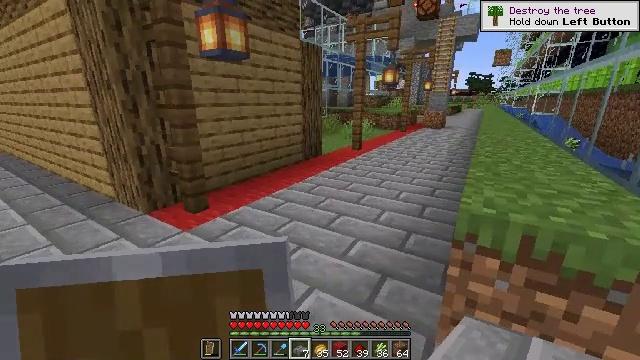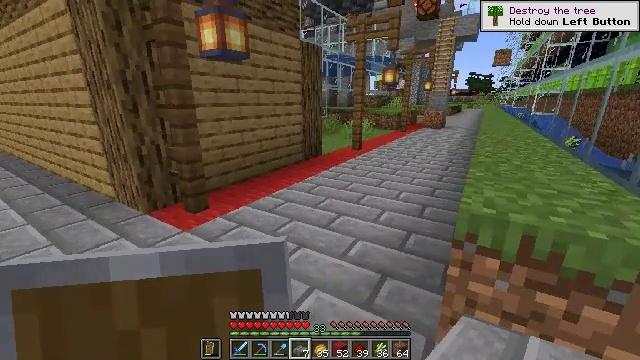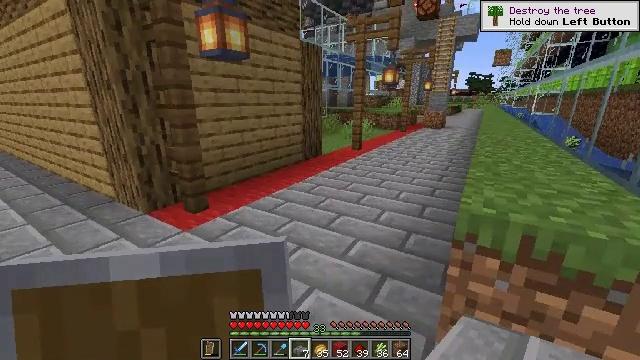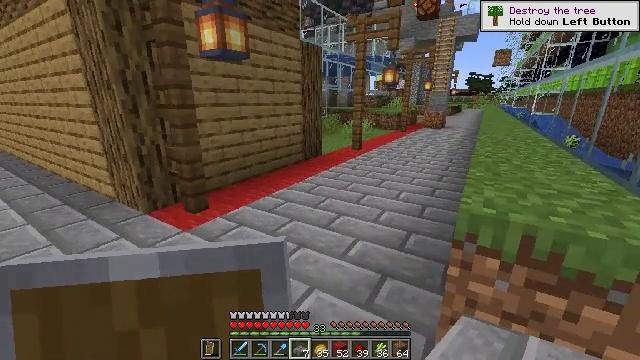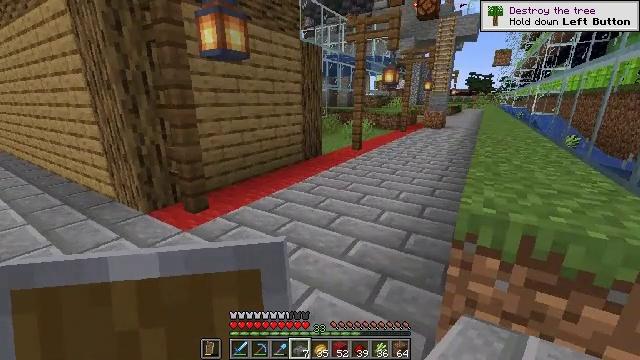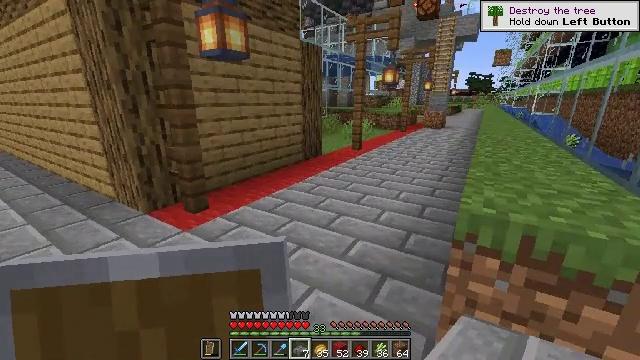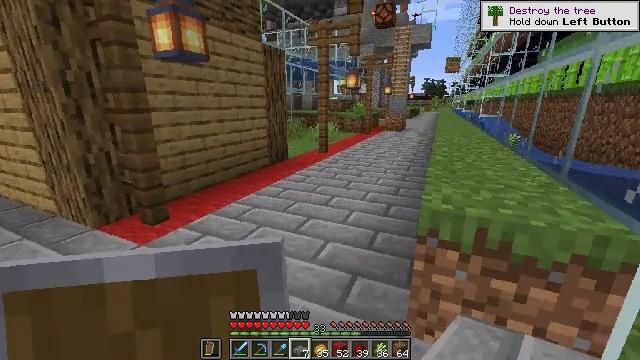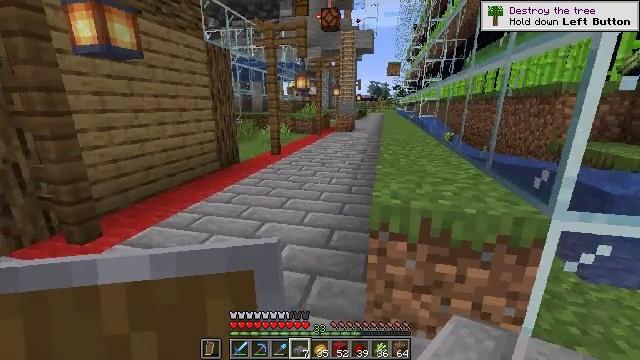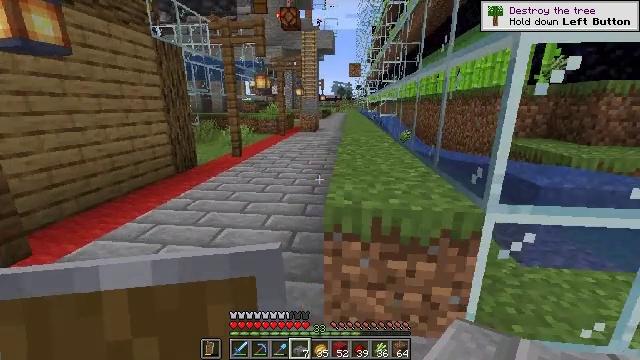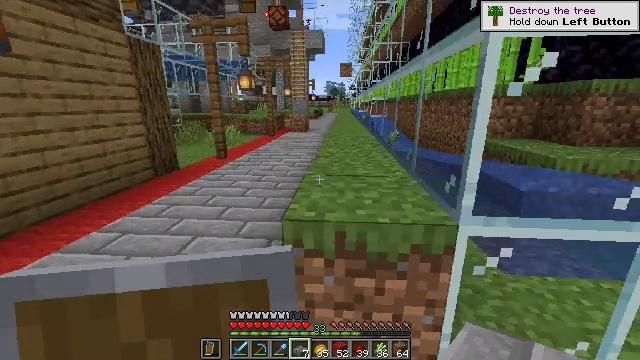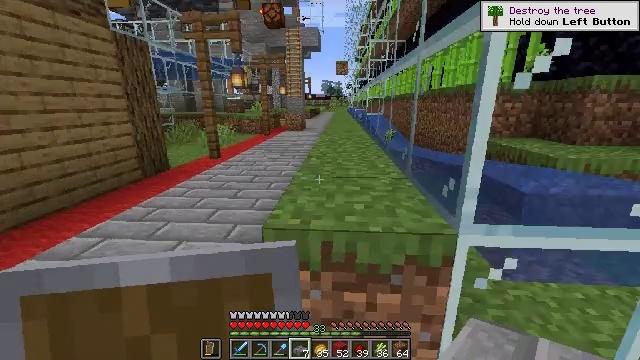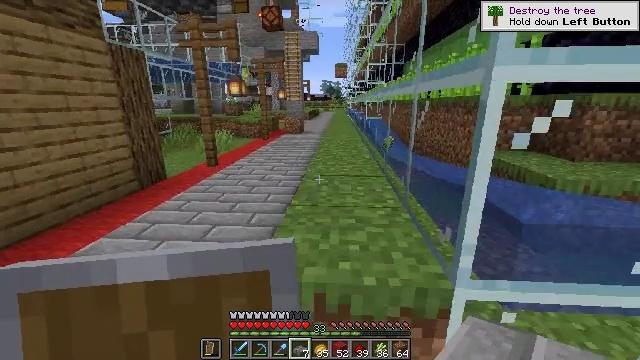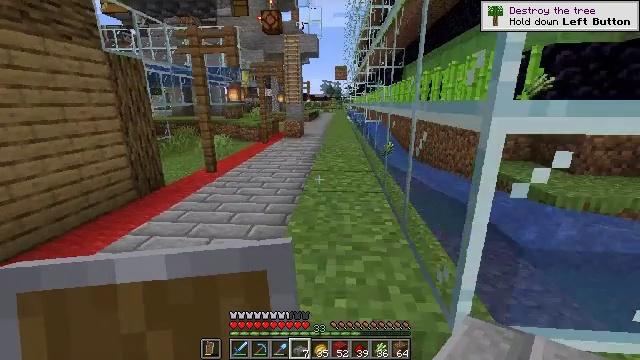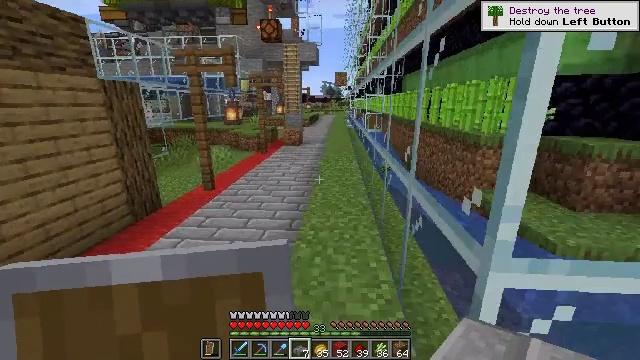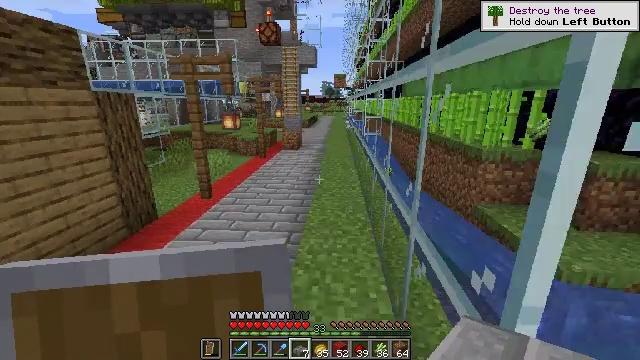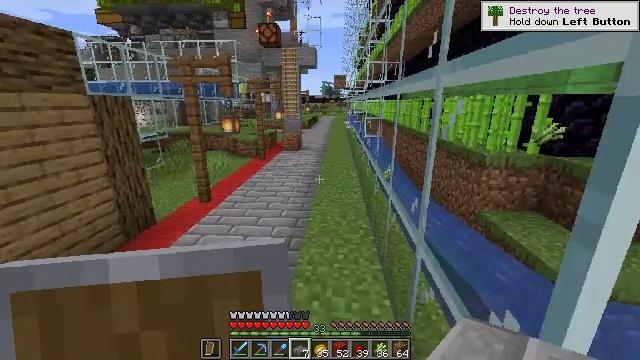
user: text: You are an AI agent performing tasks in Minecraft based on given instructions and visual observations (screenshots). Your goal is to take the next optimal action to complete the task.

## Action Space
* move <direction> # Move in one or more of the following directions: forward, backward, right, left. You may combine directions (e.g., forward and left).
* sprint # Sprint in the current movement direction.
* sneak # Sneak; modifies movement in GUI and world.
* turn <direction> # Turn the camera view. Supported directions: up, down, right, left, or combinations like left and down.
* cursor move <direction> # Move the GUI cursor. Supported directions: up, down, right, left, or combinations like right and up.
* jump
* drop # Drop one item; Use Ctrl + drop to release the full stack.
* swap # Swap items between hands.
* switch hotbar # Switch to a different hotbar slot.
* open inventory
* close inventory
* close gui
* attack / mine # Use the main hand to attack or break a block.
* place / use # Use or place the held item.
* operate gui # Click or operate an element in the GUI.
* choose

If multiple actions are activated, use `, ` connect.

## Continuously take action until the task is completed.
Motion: motion action
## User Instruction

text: Make a spruce fence with spruce planks and sticks.
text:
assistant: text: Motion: no_op
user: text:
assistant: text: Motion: no_op
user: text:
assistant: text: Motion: no_op
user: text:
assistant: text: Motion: no_op
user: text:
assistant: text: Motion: no_op
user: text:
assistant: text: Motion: turn right
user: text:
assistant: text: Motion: move right, turn right
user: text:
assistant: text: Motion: move forward and move right, turn right
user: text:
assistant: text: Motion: move forward and move right, turn right
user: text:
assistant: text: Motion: move forward
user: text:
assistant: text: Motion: move forward, jump
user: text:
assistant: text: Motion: move forward, jump
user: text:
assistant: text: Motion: move forward, jump
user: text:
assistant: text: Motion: move forward and move left
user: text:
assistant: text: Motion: move forward and move left
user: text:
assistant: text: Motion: move forward and move left
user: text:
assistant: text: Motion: no_op
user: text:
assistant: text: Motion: no_op
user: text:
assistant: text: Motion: no_op
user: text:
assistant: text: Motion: no_op
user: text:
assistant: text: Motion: no_op
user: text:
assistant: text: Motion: no_op
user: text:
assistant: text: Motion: no_op
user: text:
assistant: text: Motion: no_op
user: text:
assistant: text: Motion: no_op
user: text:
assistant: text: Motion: no_op
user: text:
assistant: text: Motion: no_op
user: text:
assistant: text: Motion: move back
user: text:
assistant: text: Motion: move back
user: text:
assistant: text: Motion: move back